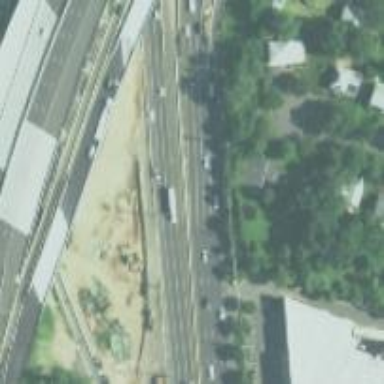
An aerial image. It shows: This image shows trunk highway that functions as expressway.